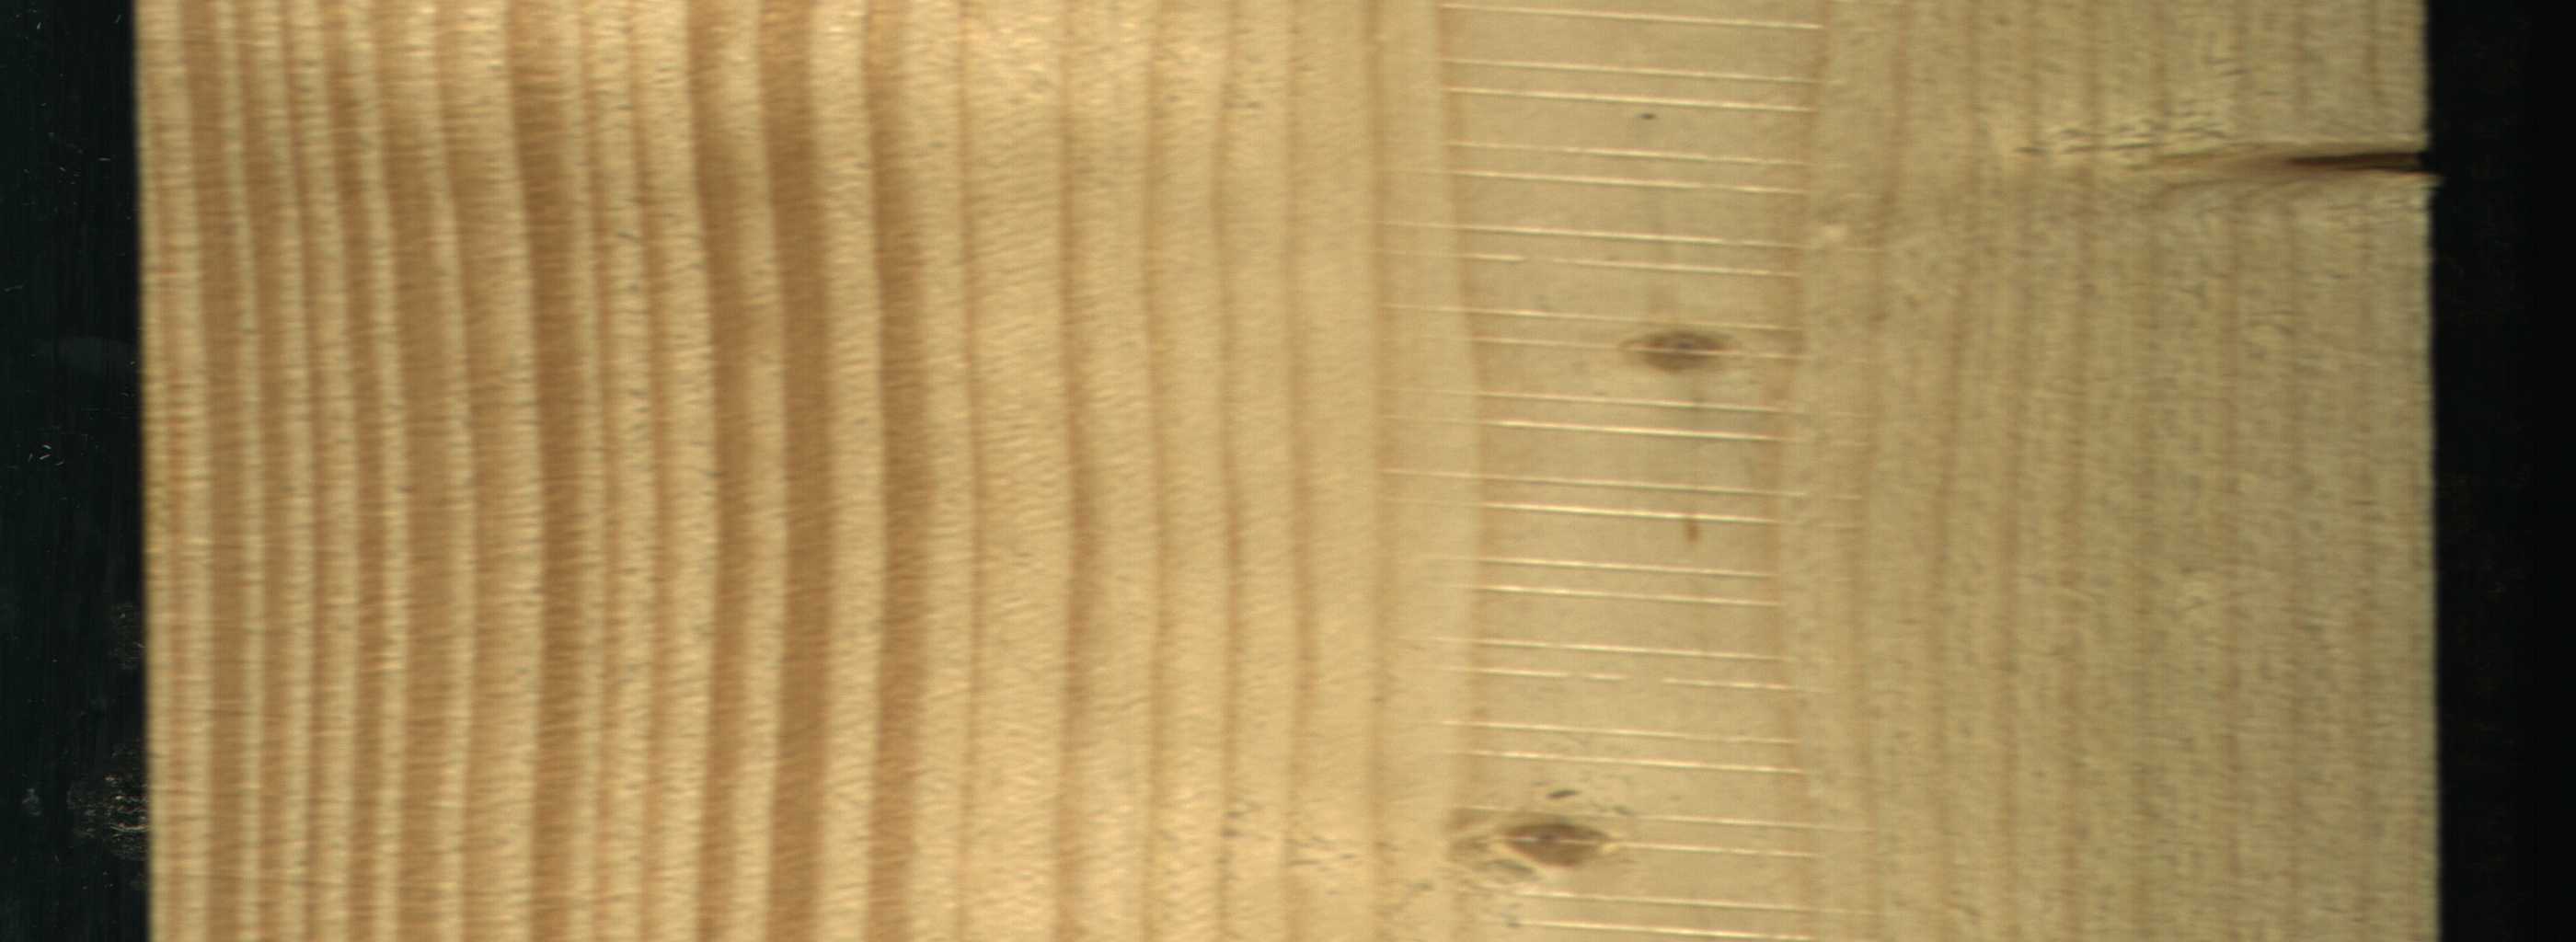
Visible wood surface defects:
Dead_Knot
Live_Knot
Live_Knot